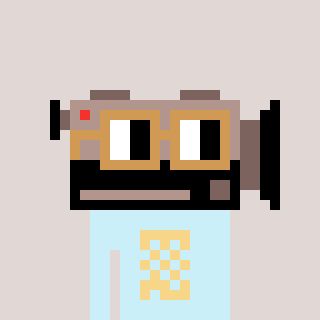
a pixel art character with square brown glasses, a camcorder-shaped head and a cold-colored body on a warm background